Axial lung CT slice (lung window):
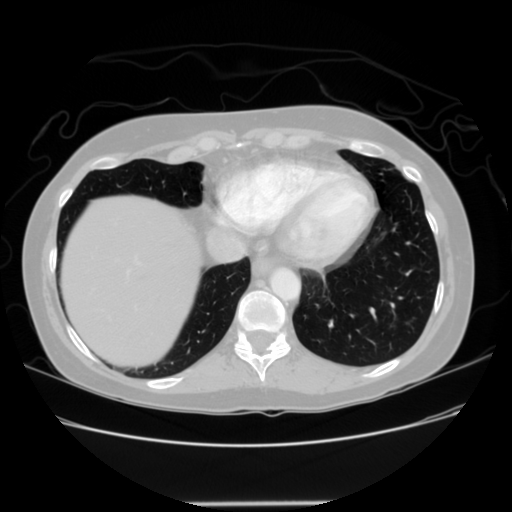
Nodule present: no